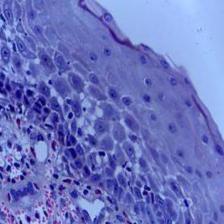
Diagnosis: Normal